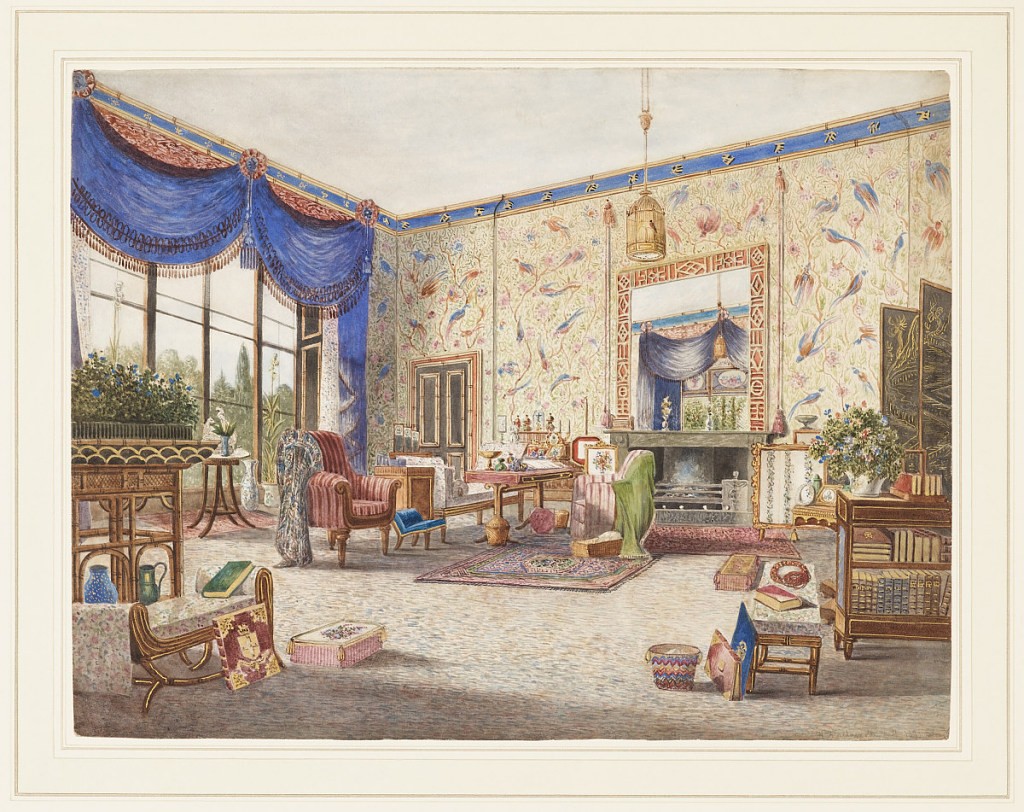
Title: The Drawing Room at Middleton Park, Oxfordshire
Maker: William Alfred Delamotte, 1775 – 1863
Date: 1839
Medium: Brush and watercolor, gouache, gold paint, graphite on white wove paper
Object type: Drawing
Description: This interior displays a combination of flamboyant chinoiserie motifs and mundane English Regency chairs and case furniture. Bamboo is used in additional furniture, as well as in door panels, shutter panels and the fretwork frame of the overmantel mirror. The ceiling frieze painted blue with gold Chinese characters and the hanging birdcage compliment the Chinese wallpaper and porcelains.  Books and baskets are casually scattered on the floor; flowers and plants, in true Victorian style, decorate the room. The elaborate drapery treatment is very much of the period.